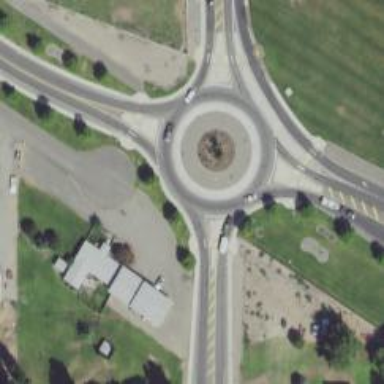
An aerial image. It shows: Primary highway with asphalt surface. It includes roundabout junction.